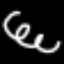
Label: squiggle